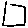
Label: square